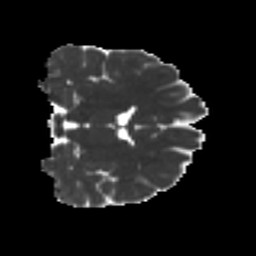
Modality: MD
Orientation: coronal
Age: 22
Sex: male
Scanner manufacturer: ge
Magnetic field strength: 3 T
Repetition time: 7.8 s
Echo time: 0.0607 s